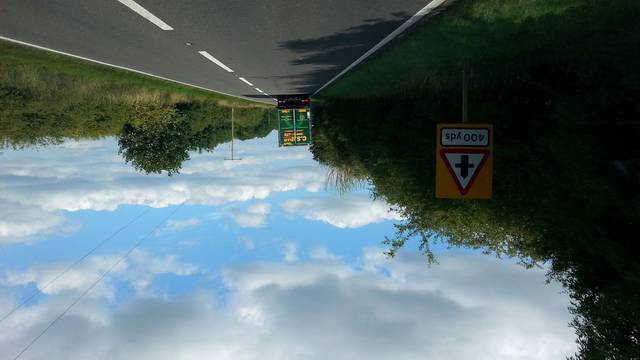
Region: United Kingdom
Coordinates: 52.572, -0.5695